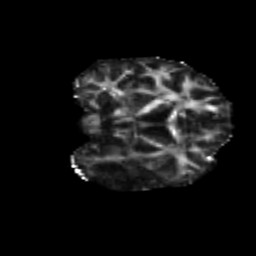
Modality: FA
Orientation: coronal
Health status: ill
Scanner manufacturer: siemens
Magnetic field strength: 3 T
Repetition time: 6.7 s
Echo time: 0.1 s